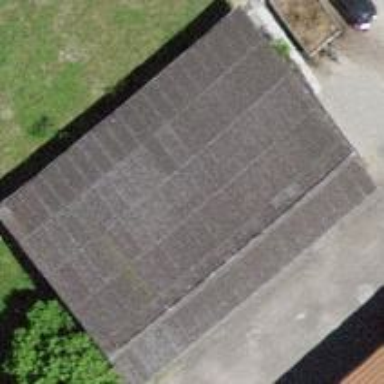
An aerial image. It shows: View of roof of building.